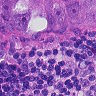
Metastatic tissue present: yes